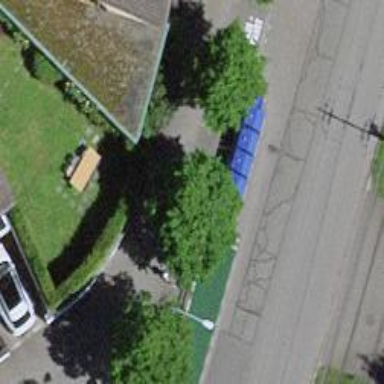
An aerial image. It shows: Recycling container in the area designated for recycling.